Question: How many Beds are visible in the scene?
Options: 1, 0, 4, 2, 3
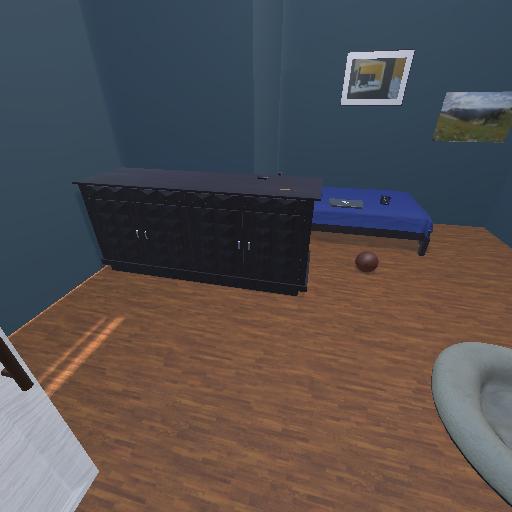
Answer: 1